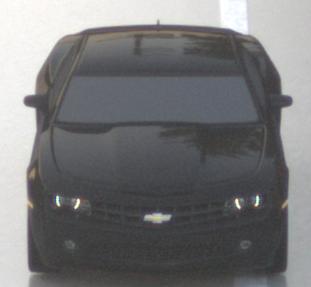
Make: Chevrolet
Model: Camaro Cabriolet 6.2 V8
Detailed model: Camaro (V) Coupé
Model produced from: 2011/09
Model produced until: 2014/02
Doors: 2
Color: black
Road condition: wet road
Daytime: sunrise or sunset
Contrast: low contrast